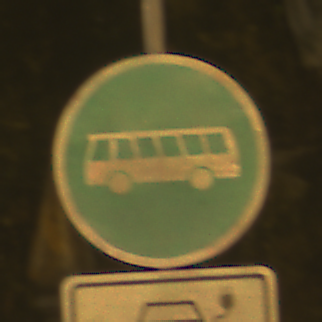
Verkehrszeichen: Busssonderstreifen
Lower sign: MehrspurigeFahrzeugeFrei11
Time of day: Night
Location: Outdoor (Urban)
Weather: Clear
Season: NotSpecified
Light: Artificial